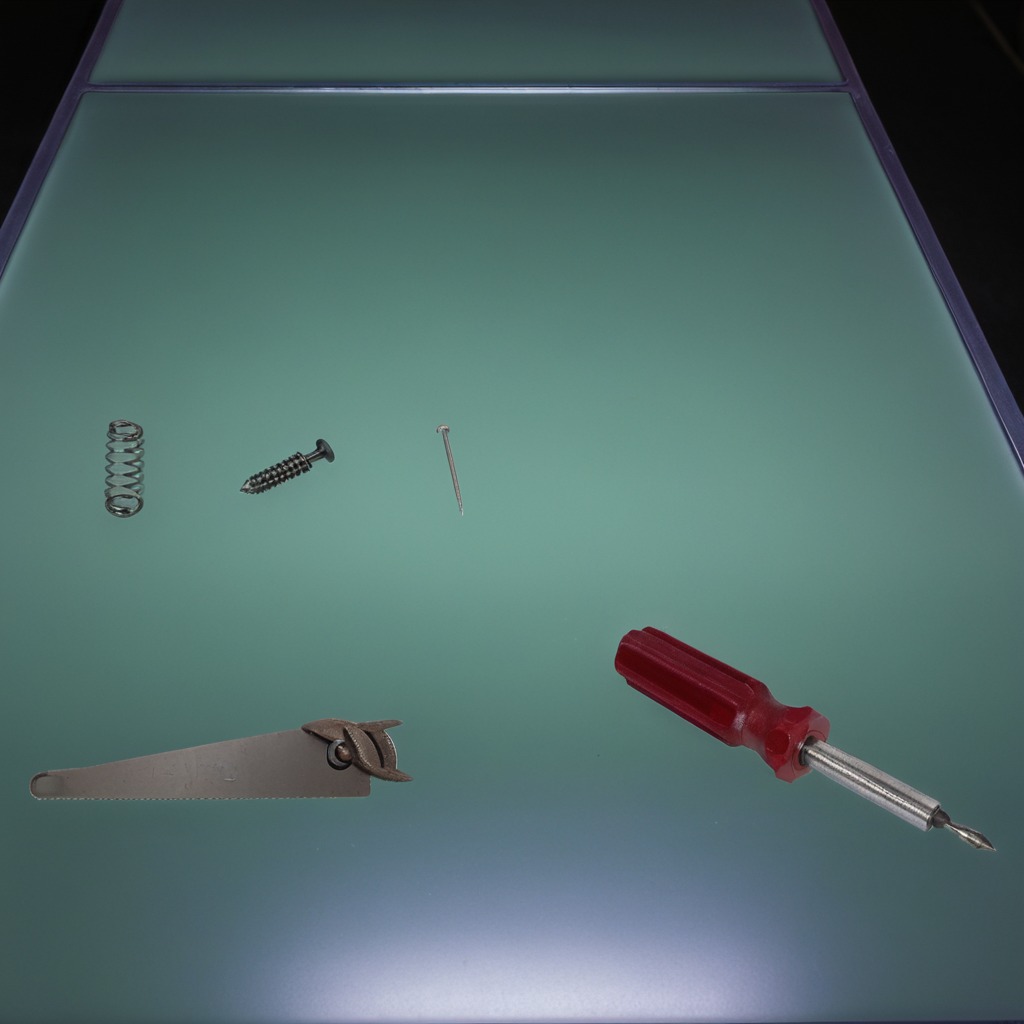
A metal machine screw, an iron nail, a coiled metal spring, a handheld metal saw, and a screwdriver are lying on the clean empty table in a railway signal maintenance room.